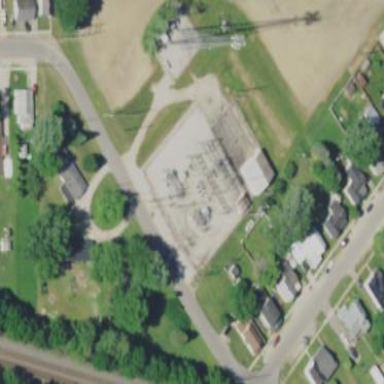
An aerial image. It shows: Power substation enclosed by fence.